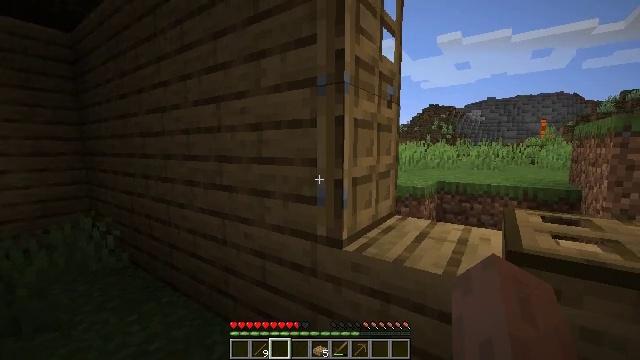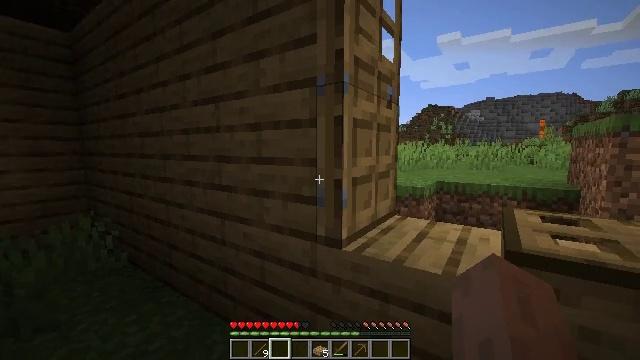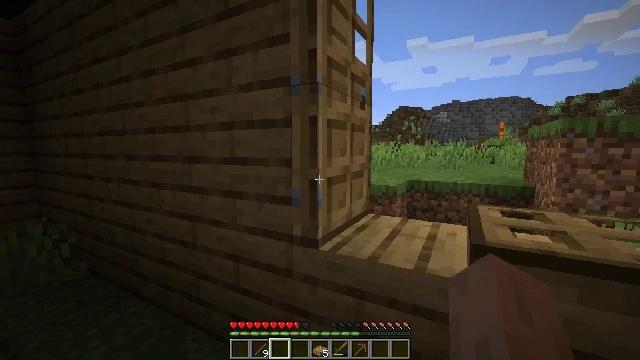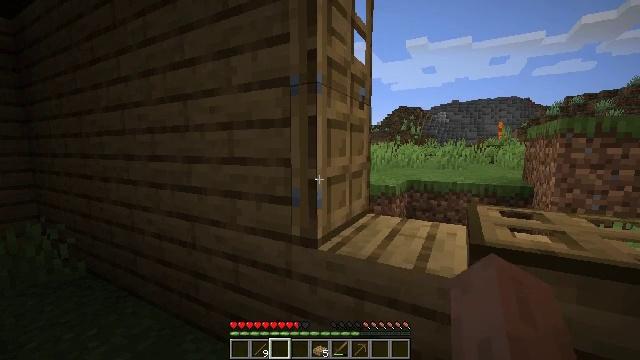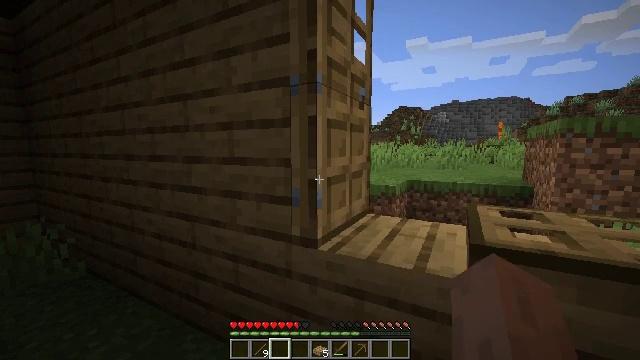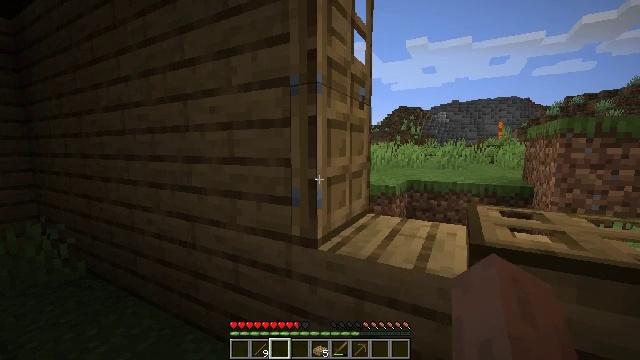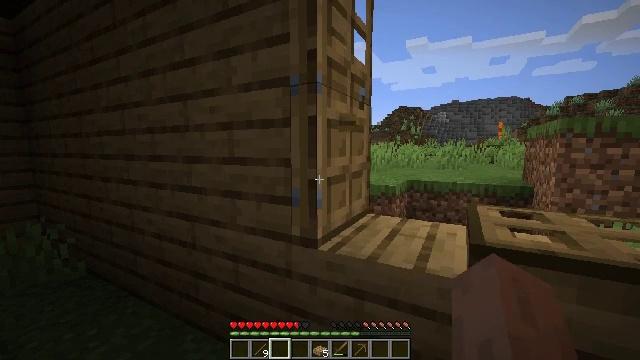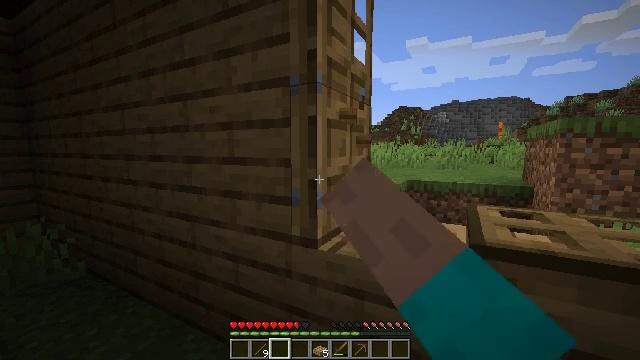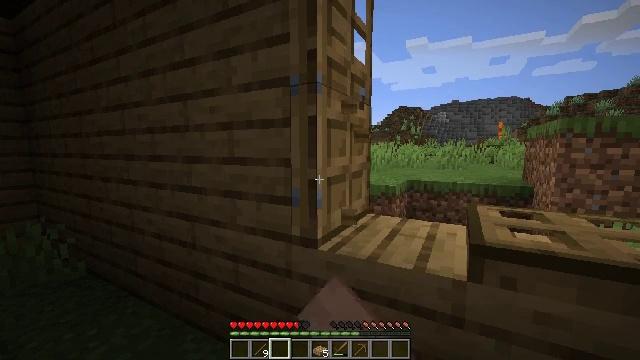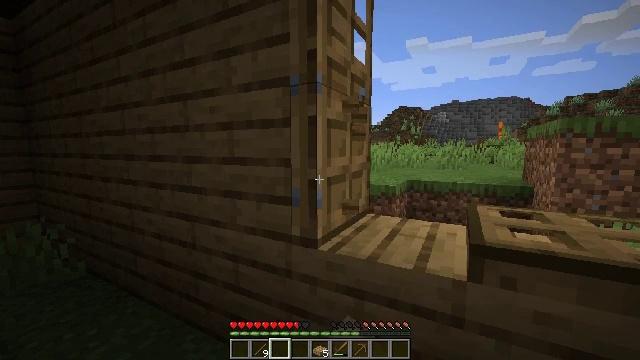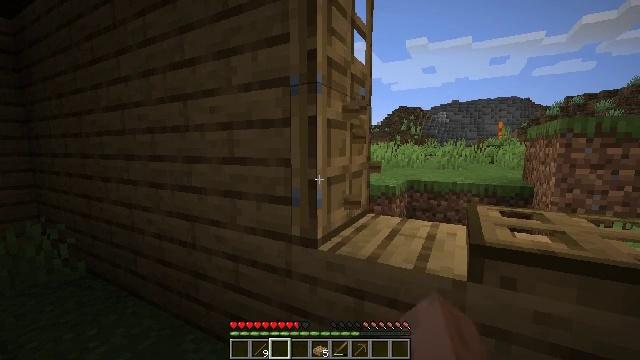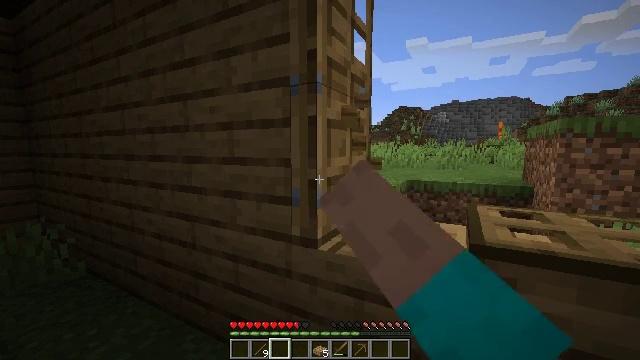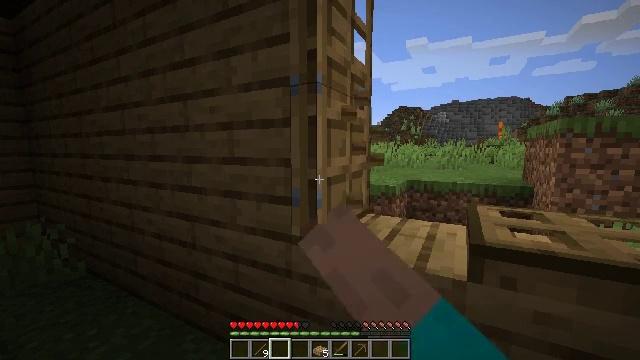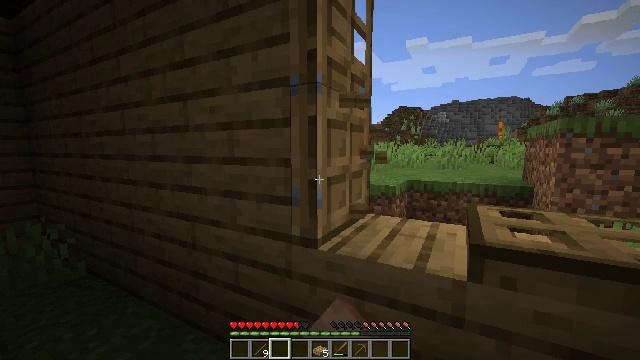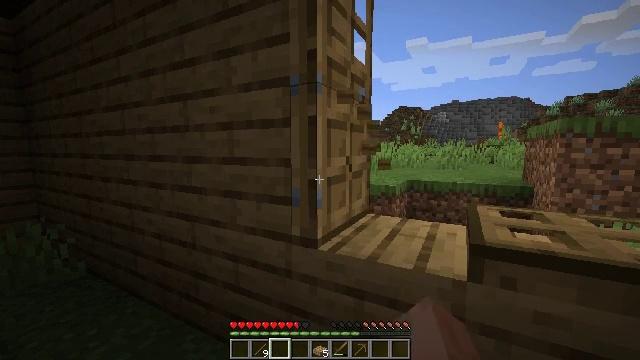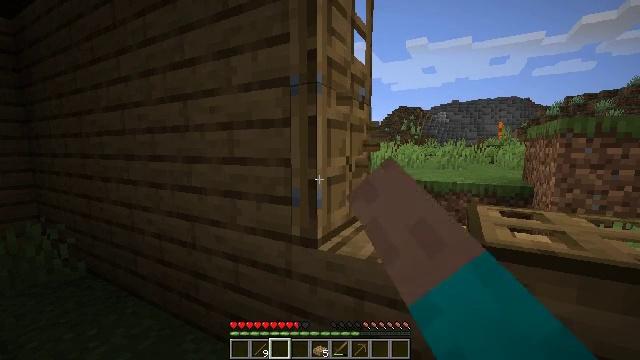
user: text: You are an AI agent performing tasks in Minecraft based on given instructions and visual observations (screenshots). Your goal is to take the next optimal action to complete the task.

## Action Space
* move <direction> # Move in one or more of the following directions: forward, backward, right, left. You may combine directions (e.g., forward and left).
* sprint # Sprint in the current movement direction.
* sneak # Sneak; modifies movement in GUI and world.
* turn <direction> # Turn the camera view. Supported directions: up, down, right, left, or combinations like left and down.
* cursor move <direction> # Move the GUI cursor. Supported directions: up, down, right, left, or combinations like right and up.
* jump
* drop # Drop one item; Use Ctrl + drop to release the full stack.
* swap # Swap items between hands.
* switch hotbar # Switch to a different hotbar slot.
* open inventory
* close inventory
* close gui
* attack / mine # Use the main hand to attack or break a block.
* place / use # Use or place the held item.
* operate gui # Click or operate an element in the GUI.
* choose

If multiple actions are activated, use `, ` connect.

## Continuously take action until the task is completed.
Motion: motion action
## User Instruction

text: Destroy the oak door to retrieve it.
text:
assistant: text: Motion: no_op
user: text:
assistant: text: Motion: turn right
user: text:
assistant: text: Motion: no_op
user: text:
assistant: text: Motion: no_op
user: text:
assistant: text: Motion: no_op
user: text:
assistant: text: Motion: attack / mine
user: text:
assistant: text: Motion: attack / mine
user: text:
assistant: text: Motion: attack / mine
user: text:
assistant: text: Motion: attack / mine
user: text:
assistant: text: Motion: attack / mine
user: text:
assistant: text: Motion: attack / mine
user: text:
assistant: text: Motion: attack / mine
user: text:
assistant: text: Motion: attack / mine
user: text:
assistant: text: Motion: attack / mine
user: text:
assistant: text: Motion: attack / mine
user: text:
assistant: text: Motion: attack / mine
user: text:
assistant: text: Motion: attack / mine
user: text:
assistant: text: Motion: attack / mine
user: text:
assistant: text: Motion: attack / mine
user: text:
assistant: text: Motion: attack / mine
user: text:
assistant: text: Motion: attack / mine
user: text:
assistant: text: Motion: attack / mine
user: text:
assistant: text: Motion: attack / mine
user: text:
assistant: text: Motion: attack / mine
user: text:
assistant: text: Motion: attack / mine
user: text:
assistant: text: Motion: attack / mine
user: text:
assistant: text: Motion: attack / mine
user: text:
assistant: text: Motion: attack / mine
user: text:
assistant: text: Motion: attack / mine
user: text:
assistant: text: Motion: attack / mine